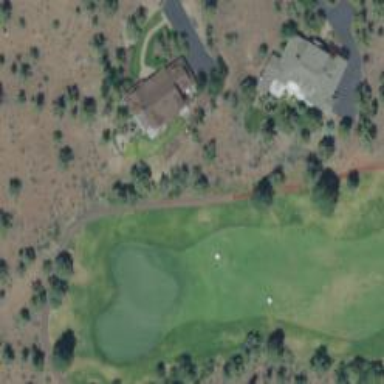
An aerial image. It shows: Path for both roads and golfers.